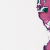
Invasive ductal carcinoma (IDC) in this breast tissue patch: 0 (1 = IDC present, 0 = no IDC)